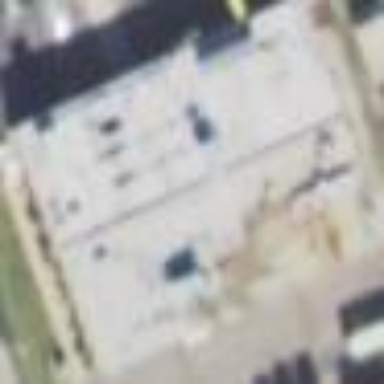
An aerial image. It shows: Commercial building.